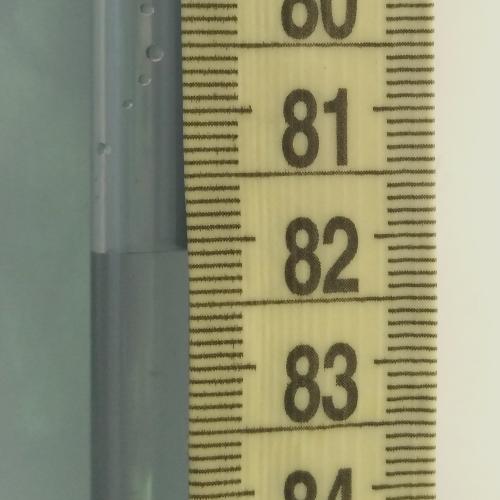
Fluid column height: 82.1 cm